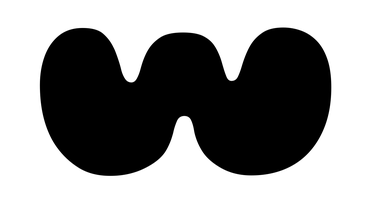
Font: Gluten_Black